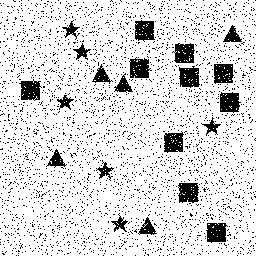
Squares: 10
Triangles: 5
Stars: 6
Total shapes: 21